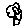
Label: flower